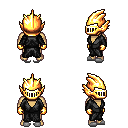
a pixel art fantasy rpg character, male body template, human, tanned skin, gray robe, white pants, gold plain hairstyle, gold helm, gold gloves, white slippers, four views (front, back, left, right), 2x2 character sprite sheet, small pixel art, hard edges, no anti-aliasing